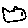
Label: fish